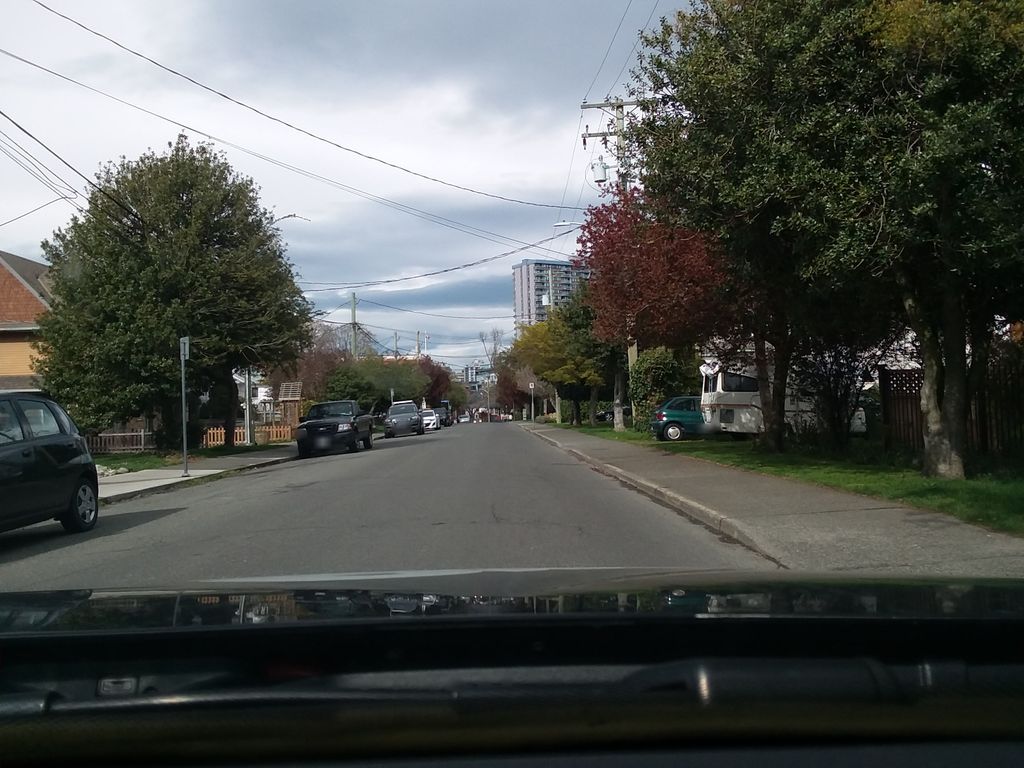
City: victoria